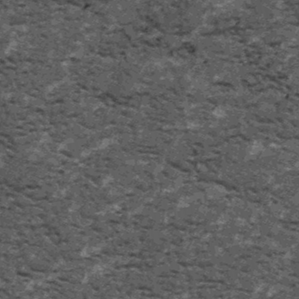
Label: frost